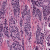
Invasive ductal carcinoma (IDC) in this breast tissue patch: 1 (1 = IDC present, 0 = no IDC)